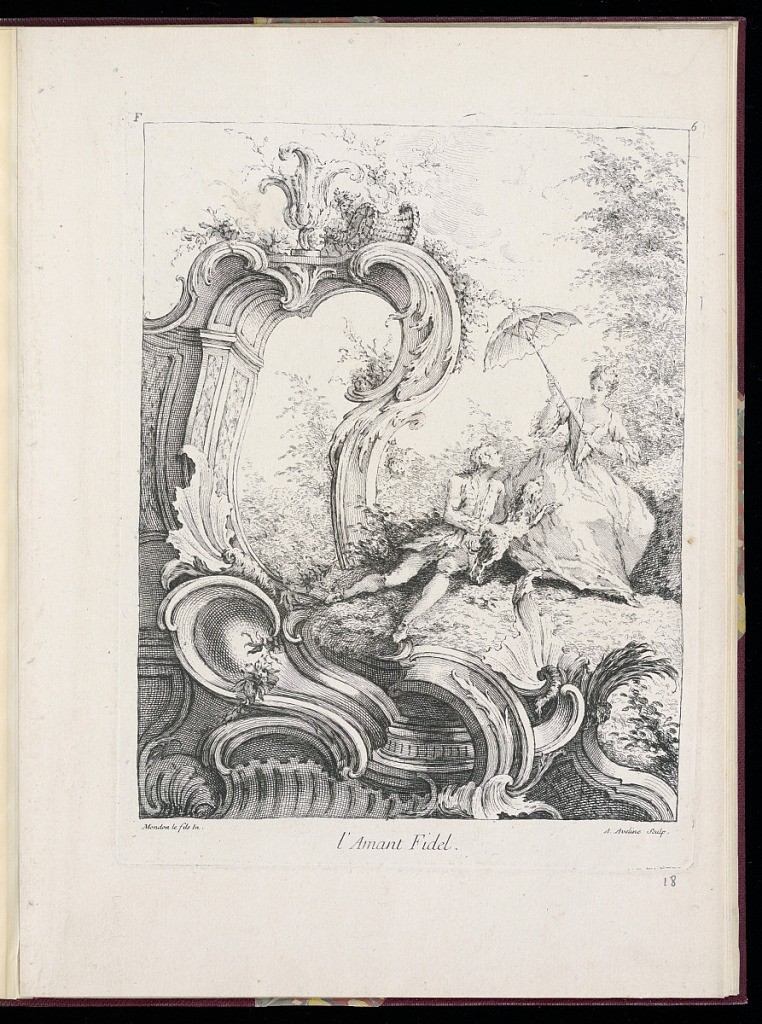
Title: L’Amant Fidel
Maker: François-Thomas Mondon, French, 1709 – 1755
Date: after 1736
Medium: Etching on laid paper
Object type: Print
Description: A print from a series of seven designs for rococo ornament and vignettes. Within a garden landscape a man and woman seated, with a dog. The woman holding a parasol, with trees in the background. To their left a rocaille ornamented garden wall, featuring an arch, acanthus leaf, shell, palmette and c-scroll motifs, and flowers with a vase and basket of flowers above the arch. The plate is titled, signed, and numbered.